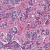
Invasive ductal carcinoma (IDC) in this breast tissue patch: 1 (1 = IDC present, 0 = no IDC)